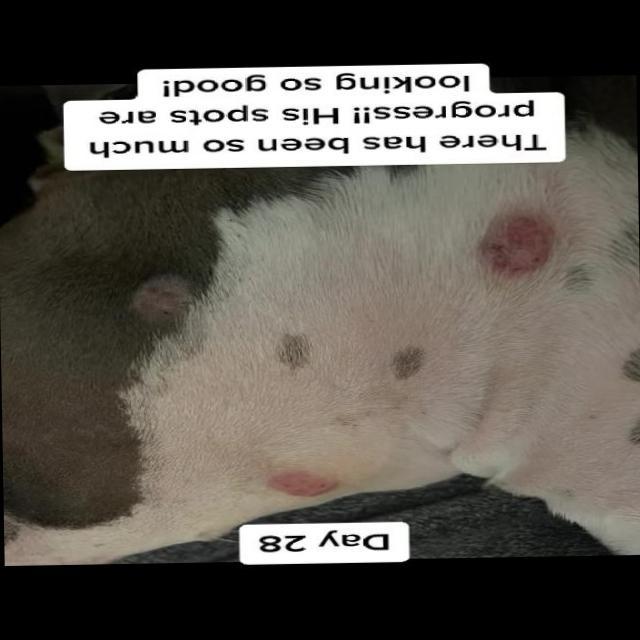
Canine ringworm (Dermatophytosis) — fungal infection caused by Microsporum or Trichophyton. Presents with circular alopecia, scaling, crusting, and broken hairs.